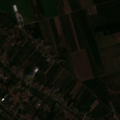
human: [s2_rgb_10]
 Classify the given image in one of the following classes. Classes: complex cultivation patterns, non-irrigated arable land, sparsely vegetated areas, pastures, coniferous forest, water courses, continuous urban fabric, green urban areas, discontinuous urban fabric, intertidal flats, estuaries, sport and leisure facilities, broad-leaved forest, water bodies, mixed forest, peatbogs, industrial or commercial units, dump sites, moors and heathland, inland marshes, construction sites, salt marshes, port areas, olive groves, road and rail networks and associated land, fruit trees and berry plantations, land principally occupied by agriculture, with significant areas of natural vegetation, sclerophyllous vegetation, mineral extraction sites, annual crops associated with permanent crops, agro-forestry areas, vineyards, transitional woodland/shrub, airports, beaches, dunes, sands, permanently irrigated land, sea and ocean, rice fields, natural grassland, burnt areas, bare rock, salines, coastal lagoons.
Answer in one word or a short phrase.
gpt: discontinuous urban fabric, non-irrigated arable land, complex cultivation patterns